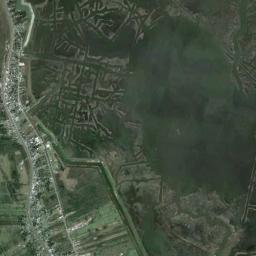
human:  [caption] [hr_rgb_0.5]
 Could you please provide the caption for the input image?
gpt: There are small brooks in the middle of this wetland .

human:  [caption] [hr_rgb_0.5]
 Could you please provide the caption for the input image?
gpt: There are a lot of roads on the wetlands .

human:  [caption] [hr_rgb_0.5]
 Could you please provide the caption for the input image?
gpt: The wetland consists of bare land, Green plants and dry plants .

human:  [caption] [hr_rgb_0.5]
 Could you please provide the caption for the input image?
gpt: There are large areas of mixed dark green and light green plants on the lake in a wetland  There are many farmland by the wetland and there are many buildings by the farmland .

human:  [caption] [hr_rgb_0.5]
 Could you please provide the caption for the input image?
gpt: There are many buildings near the wetland .